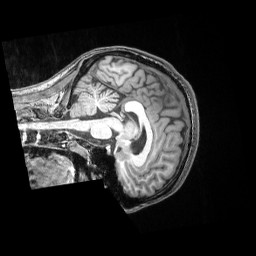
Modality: T1w
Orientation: sagittal
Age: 25
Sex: male
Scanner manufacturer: siemens
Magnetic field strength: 3 T
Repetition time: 2 s
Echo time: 0.00339 s